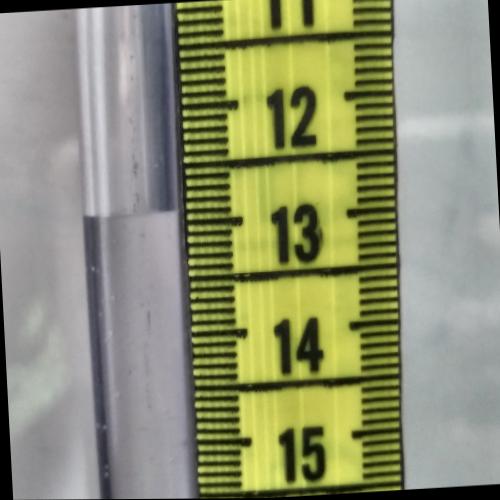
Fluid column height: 12.9 cm